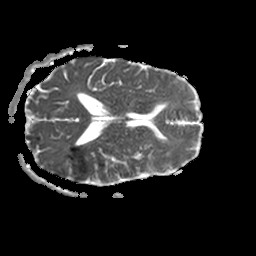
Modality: ADC
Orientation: axial
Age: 53
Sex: male
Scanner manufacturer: philips
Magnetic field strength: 1.5 T
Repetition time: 3.481 s
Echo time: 0.07039 s